【题型】填空题　【知识点】平面几何　【难度】easy
如图，用手电来测量古城墙高度，将平面镜水平放置在点$P$处，光线从点$A$出发，经过平面镜反射后，光线刚好照到古城墙$CD$的顶端$C$处。若$AB \perp BD$，$CD \perp BD$，$AB=1.5$米，$BP=1.6$米，$PD=12$米，根据物理学中光的反射定律，可计算出该古城墙的高度是\underline{\ \ \ \ \ }米。

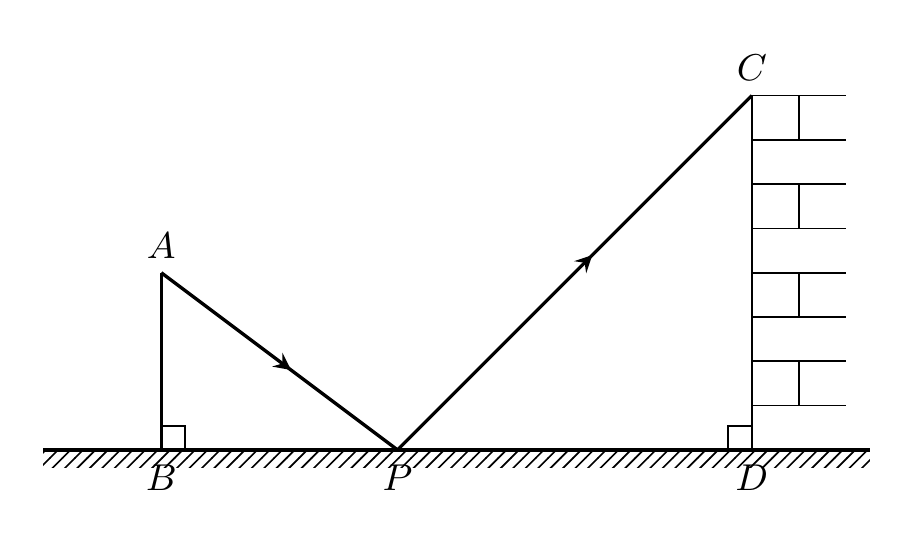
【解答】
【答案】{11.25}

【分析】本题考查了相似三角形的应用，熟练掌握相似三角形的性质与判定是解题的关键。通过证明 $\triangle ABP \backsim \triangle CDP$，得到 $\frac{AB}{CD} = \frac{BP}{DP}$，再代入数据求出 $CD$ 的长，即可解答。

【详解】解：$\because AB \perp BD$，$CD \perp BD$，

$\therefore \angle B = \angle D = 90^\circ$，

由题意得，$\angle APB = \angle CPD$，

$\therefore \triangle ABP \backsim \triangle CDP$，

$\therefore \frac{AB}{CD} = \frac{BP}{DP}$，即 $\frac{1.5}{CD} = \frac{1.6}{12}$，

解得：$CD = 11.25$ 米。

$\therefore$ 该古城墙的高度是 11.25 米。

故答案为：11.25。